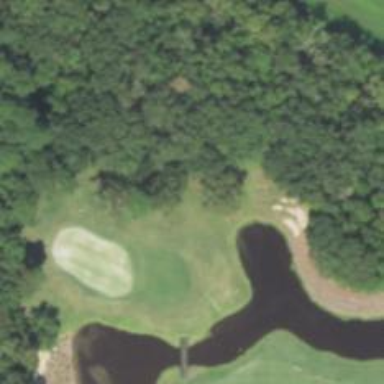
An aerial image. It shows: Rough grassy area used for golf.